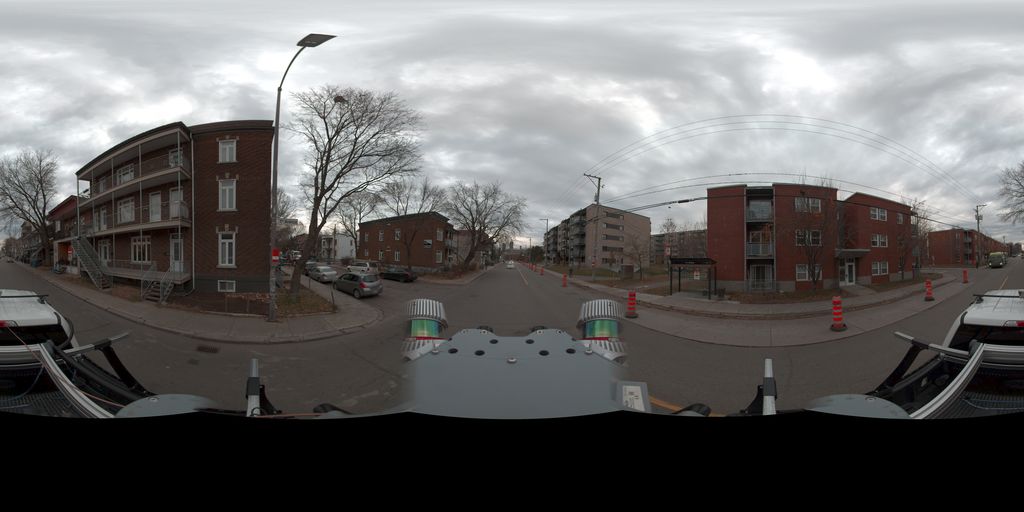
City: quebec_city